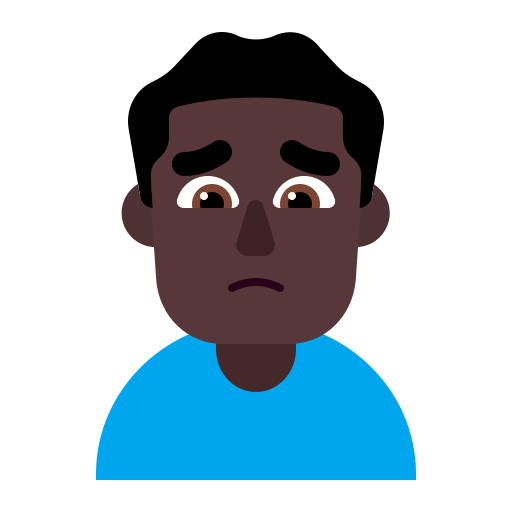
man frowning flat dark